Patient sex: M
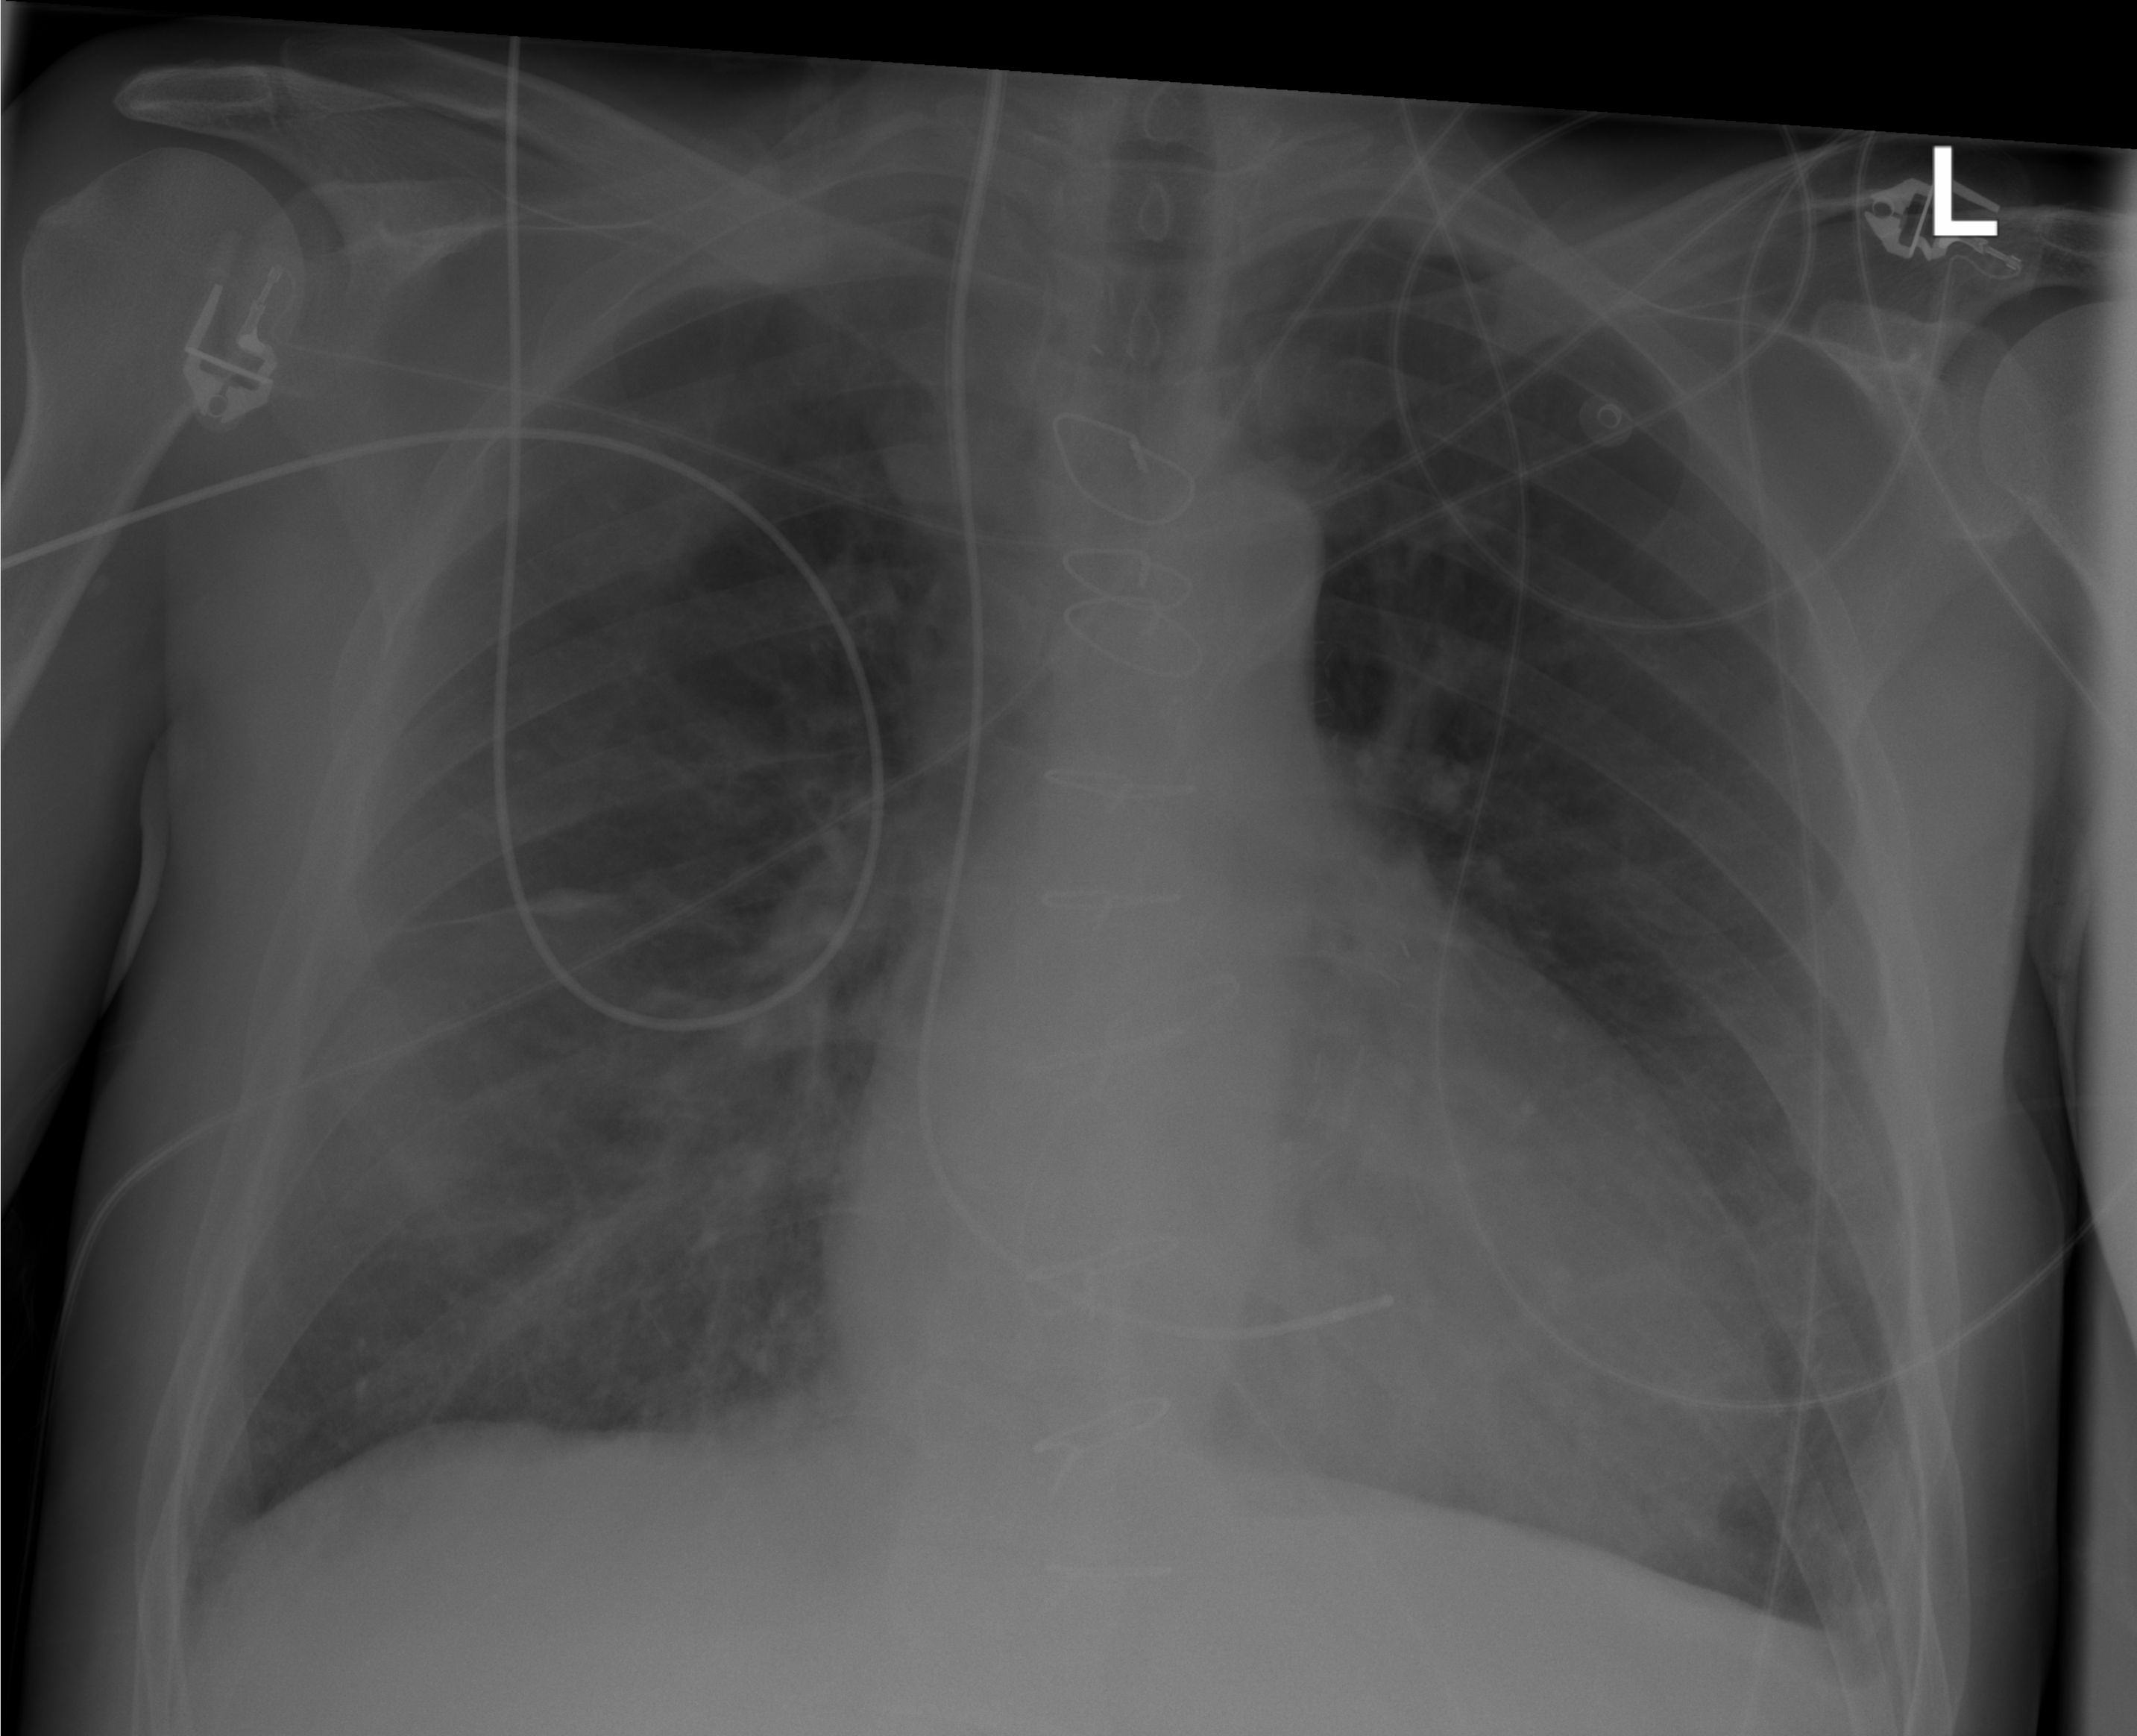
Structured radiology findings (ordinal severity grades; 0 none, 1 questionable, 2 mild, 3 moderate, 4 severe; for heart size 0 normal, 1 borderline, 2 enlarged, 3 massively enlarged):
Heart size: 3
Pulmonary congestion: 2
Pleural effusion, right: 2
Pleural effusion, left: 2
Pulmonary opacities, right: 0
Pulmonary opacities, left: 0
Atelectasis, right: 2
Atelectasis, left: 2